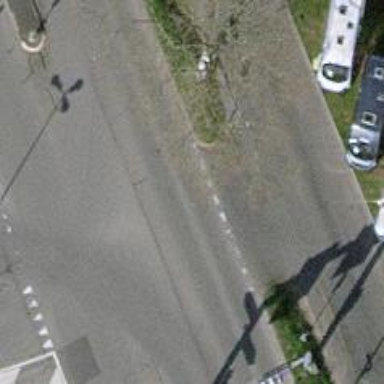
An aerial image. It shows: Primary link road with asphalt surface.